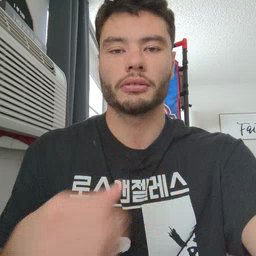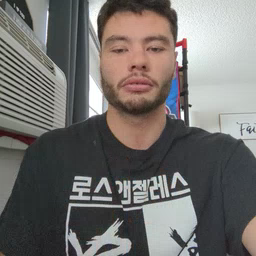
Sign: green